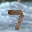
Label: 7